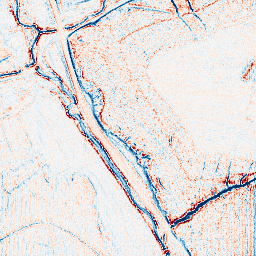
Category: edge_preserving
Decomposition family: anisotropic_diffusion
Decomposition parameters: iterations: 10
kappa: 30
gamma: 0.1
Upsampling method: fft_zeropad
Upsampling parameters: scale: 4
Upsampling scale: 4